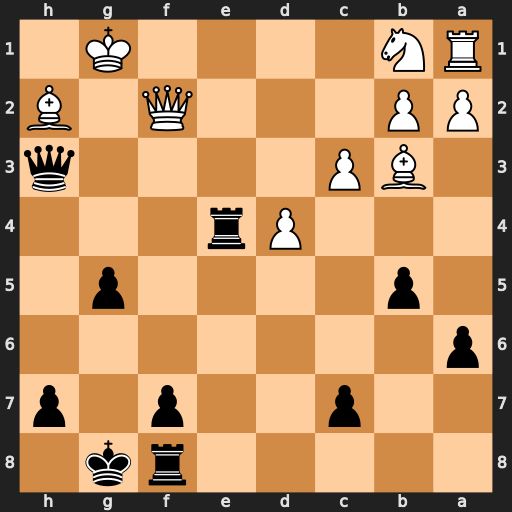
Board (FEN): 5rk1/2p2p1p/p7/1p4p1/3Pr3/1BP4q/PP3Q1B/RN4K1
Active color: b
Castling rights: -
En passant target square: -
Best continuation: Rg4+ Kh1 Rf4 Qxf4 gxf4